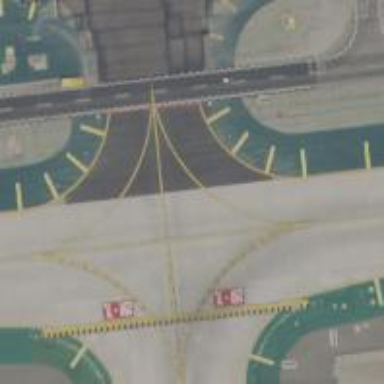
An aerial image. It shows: Image of taxiway at airport.